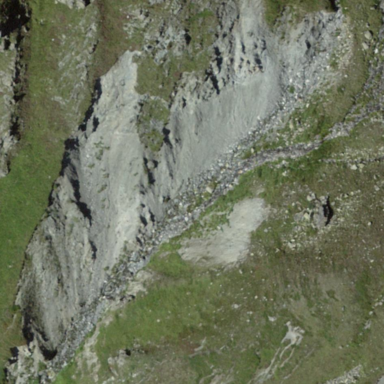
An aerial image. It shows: Scree landscape.